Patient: sex M, age 69
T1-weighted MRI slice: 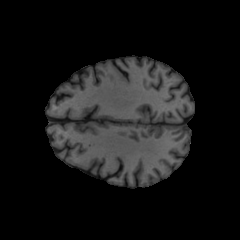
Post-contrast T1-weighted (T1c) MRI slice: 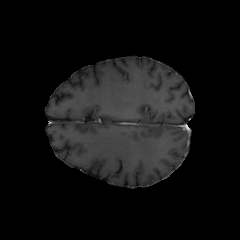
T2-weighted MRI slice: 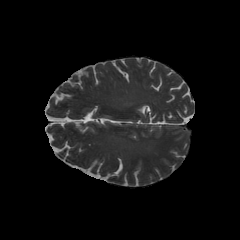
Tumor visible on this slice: no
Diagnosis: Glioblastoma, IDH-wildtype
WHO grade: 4